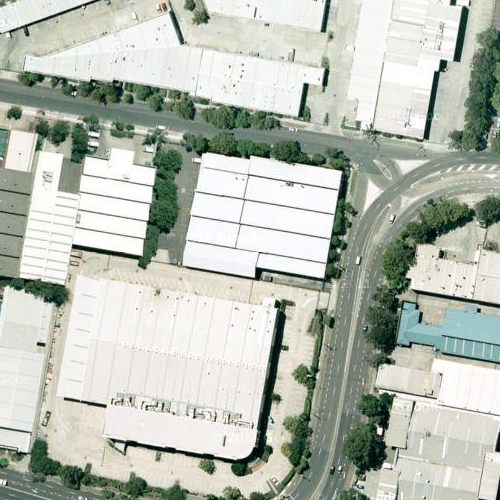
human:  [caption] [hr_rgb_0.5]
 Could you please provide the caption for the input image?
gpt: Many buildings densely arranged in the residential area while some roads go though .

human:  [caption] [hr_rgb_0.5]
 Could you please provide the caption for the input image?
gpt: An industrial area with many buildings arranged densely .

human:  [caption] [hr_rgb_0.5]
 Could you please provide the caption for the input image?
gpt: Some roads go through the industrial area with many white buildings arranged densely .

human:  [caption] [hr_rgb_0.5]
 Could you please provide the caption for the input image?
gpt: There are some buildings arranged densely in the residential area .

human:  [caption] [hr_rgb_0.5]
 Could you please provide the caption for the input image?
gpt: There are many buildings densely arranged in the industrial buildings .